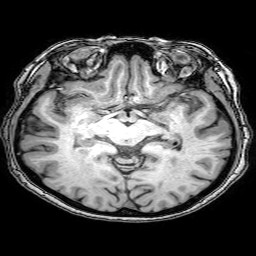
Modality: T1w
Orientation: coronal
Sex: female
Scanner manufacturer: philips
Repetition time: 0.008133 s
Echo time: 0.00372 s